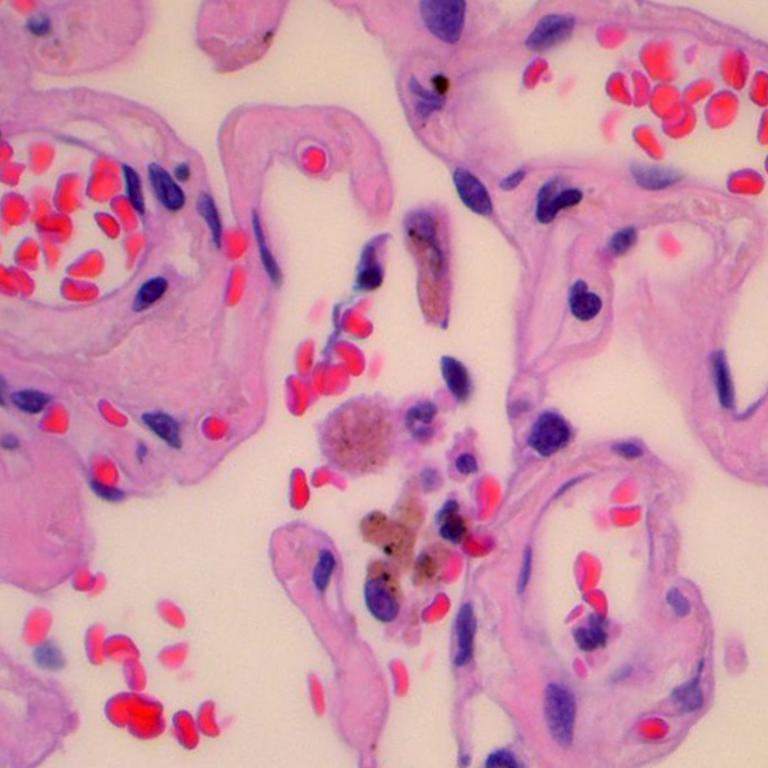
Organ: lung
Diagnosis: benign